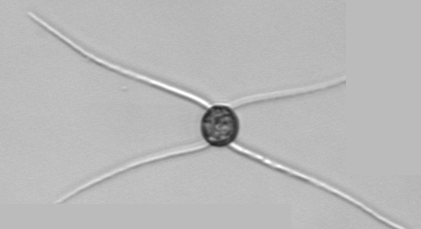
Label: Chaetoceros_danicus